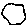
Label: hexagon